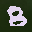
Label: 8